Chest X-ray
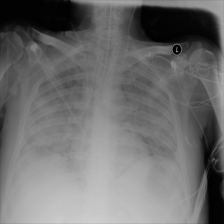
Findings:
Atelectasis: negative
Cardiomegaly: negative
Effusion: negative
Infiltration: negative
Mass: negative
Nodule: negative
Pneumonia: negative
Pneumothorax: negative
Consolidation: positive
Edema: negative
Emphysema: negative
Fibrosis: negative
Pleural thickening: negative
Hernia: negative